Field crop: tomato
Growth stage: 1
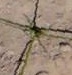
Species: cyperus